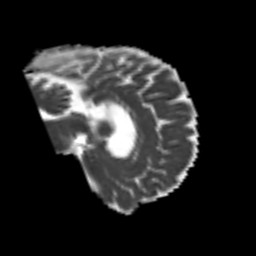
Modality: MD
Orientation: sagittal
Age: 68
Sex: male
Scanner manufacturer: siemens
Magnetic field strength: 3 T
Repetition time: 4.999 s
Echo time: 0.07946 s